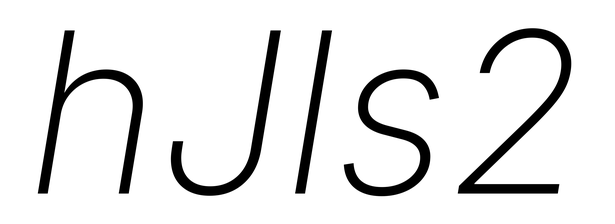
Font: Inter-Italic_ExtraLight_Italic